Brain MRI, t1w sequence, axial 2D slice.
Patient: age 44, sex F, weight 95 kg, height 1.95 m
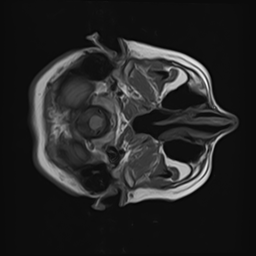